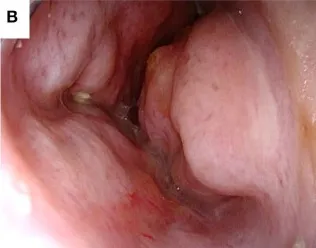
Left. Nasal cavities at the first visit to our hospital. The deviation of nasal septum to the right. The mucosa was smooth and pink, with nodular thickening, and bilateral narrowing of the common nasal meatus was observed. Plain computed tomography (CT) of the present case obtained at the previous hospital.
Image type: endoscopy (gi_endoscopy)